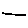
Label: line